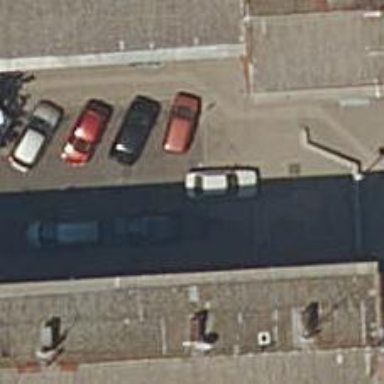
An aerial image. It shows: Bollard.